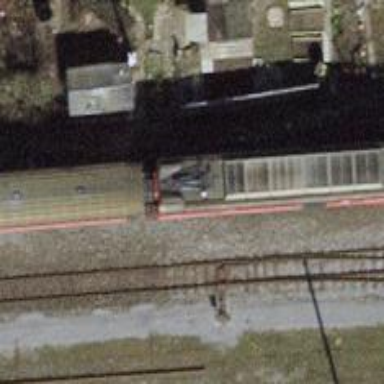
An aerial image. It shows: Narrow-gauge railway in service yard. The railway is electrified with contact line.